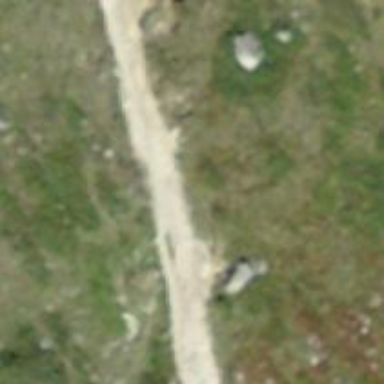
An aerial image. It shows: Path.